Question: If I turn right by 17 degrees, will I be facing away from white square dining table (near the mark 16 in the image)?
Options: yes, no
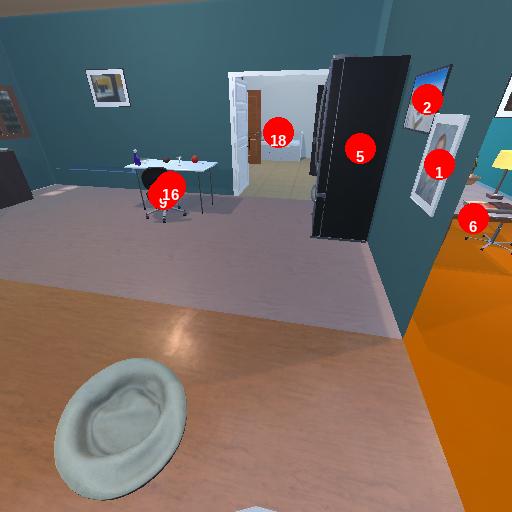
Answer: yes